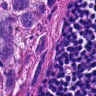
Metastatic tissue present: yes